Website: crate-barrel
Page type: receipt
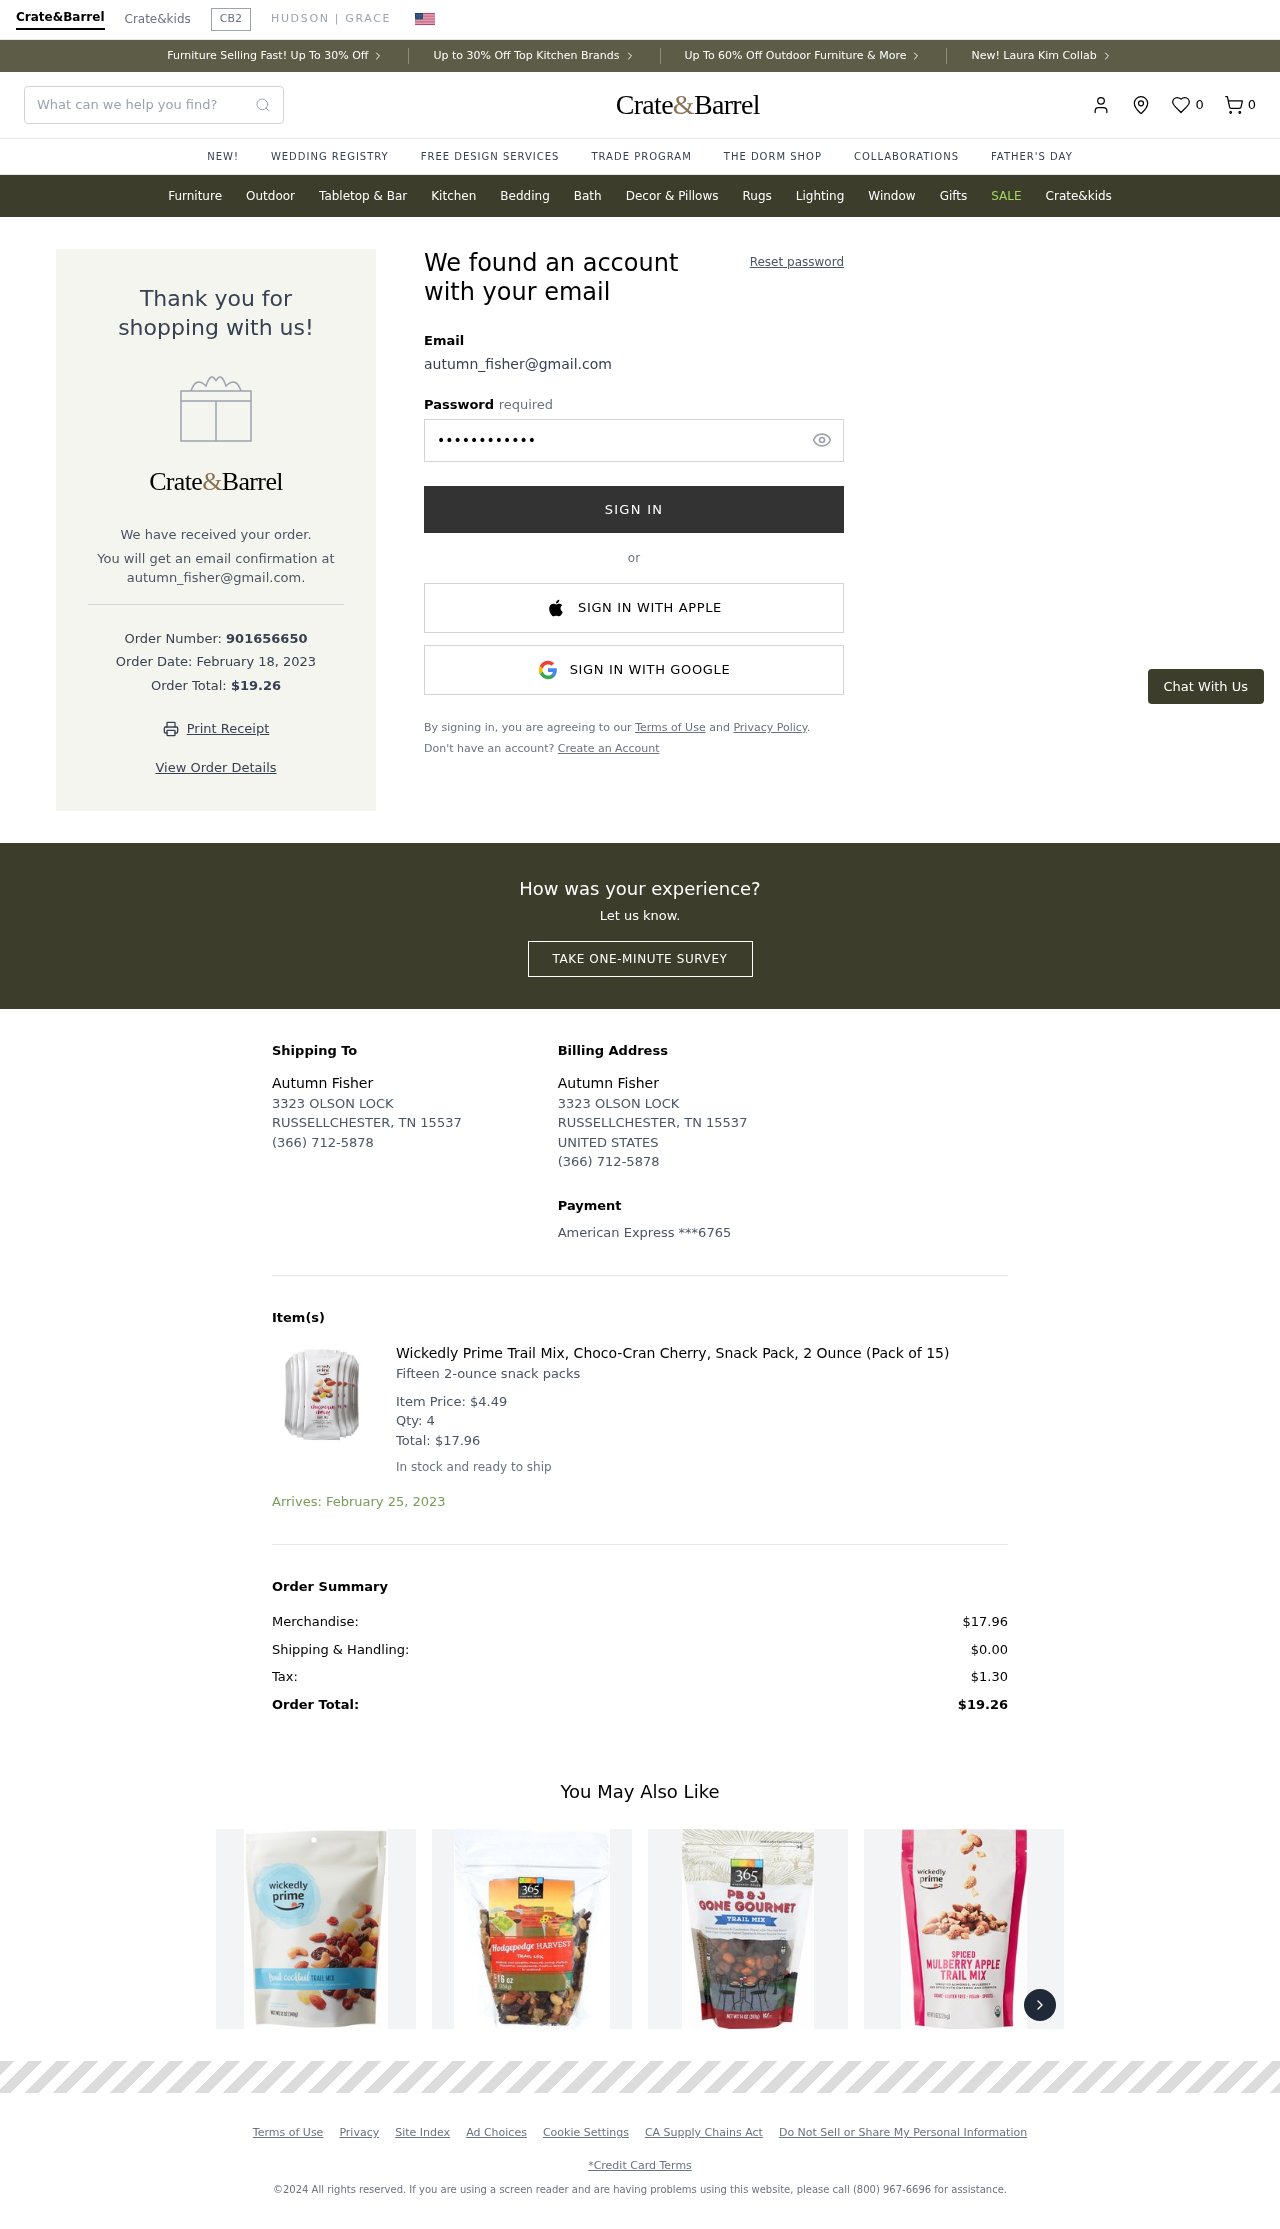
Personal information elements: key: PII_CARD_LAST4
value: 6765
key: PII_CARD_TYPE
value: American Express
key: PII_COUNTRY
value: UNITED STATES
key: PII_EMAIL
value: autumn_fisher@gmail.com
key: PII_FULLNAME
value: Autumn Fisher
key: PII_STREET
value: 3323 OLSON LOCK
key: PII_EMAIL2
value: autumn_fisher@gmail.com
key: PII_CITY_STATE_ZIP
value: RUSSELLCHESTER, TN 15537
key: PII_PHONE
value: (366) 712-5878
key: PII_FULLNAME2
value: Autumn Fisher
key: PII_STREET2
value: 3323 OLSON LOCK
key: PII_CITY_STATE_ZIP2
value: RUSSELLCHESTER, TN 15537
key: PII_PHONE2
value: (366) 712-5878
Product elements: key: PRODUCT1_DESC
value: Fifteen 2-ounce snack packs
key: PRODUCT1_NAME
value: Wickedly Prime Trail Mix, Choco-Cran Cherry, Snack Pack, 2 Ounce (Pack of 15)
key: PRODUCT1_PRICE
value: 4.49
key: PRODUCT1_QUANTITY
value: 4
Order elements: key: ORDER_NUM_ITEMS
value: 0
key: ORDER_ID
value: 901656650
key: ORDER_DATE
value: February 18, 2023
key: ORDER_TOTAL
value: $19.26
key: ORDER_ITEM_TOTAL
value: $17.96
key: ORDER_DELIVERY_DATE
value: Arrives: February 25, 2023
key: ORDER_SUBTOTAL
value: $17.96
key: ORDER_SHIPPING_COST
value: $0.00
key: ORDER_TAX
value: $1.30
Search elements: key: HEADER_SEARCH
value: What can we help you find?
Other elements: key: FAVORITES_COUNT
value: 0